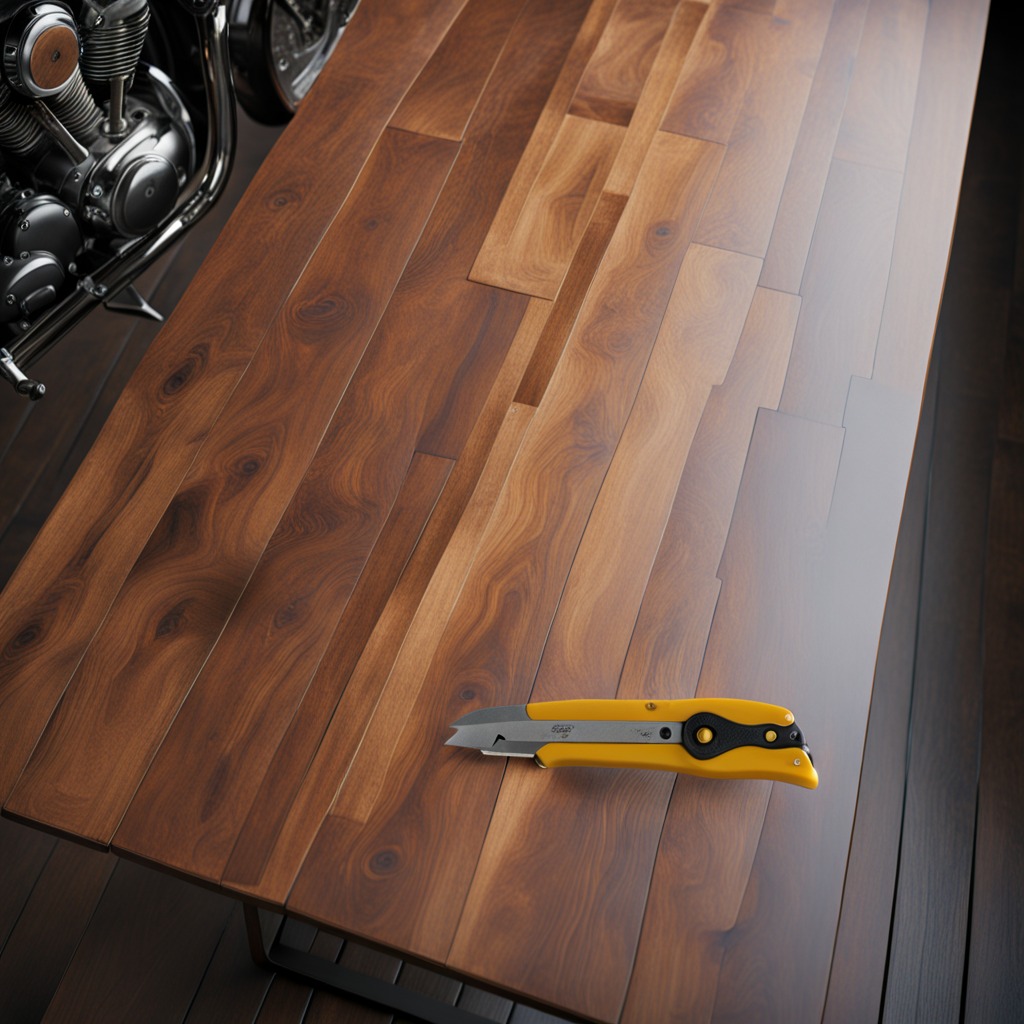
A utility knife lying on an oil-spilled wooden table in a vintage motorcycle garage